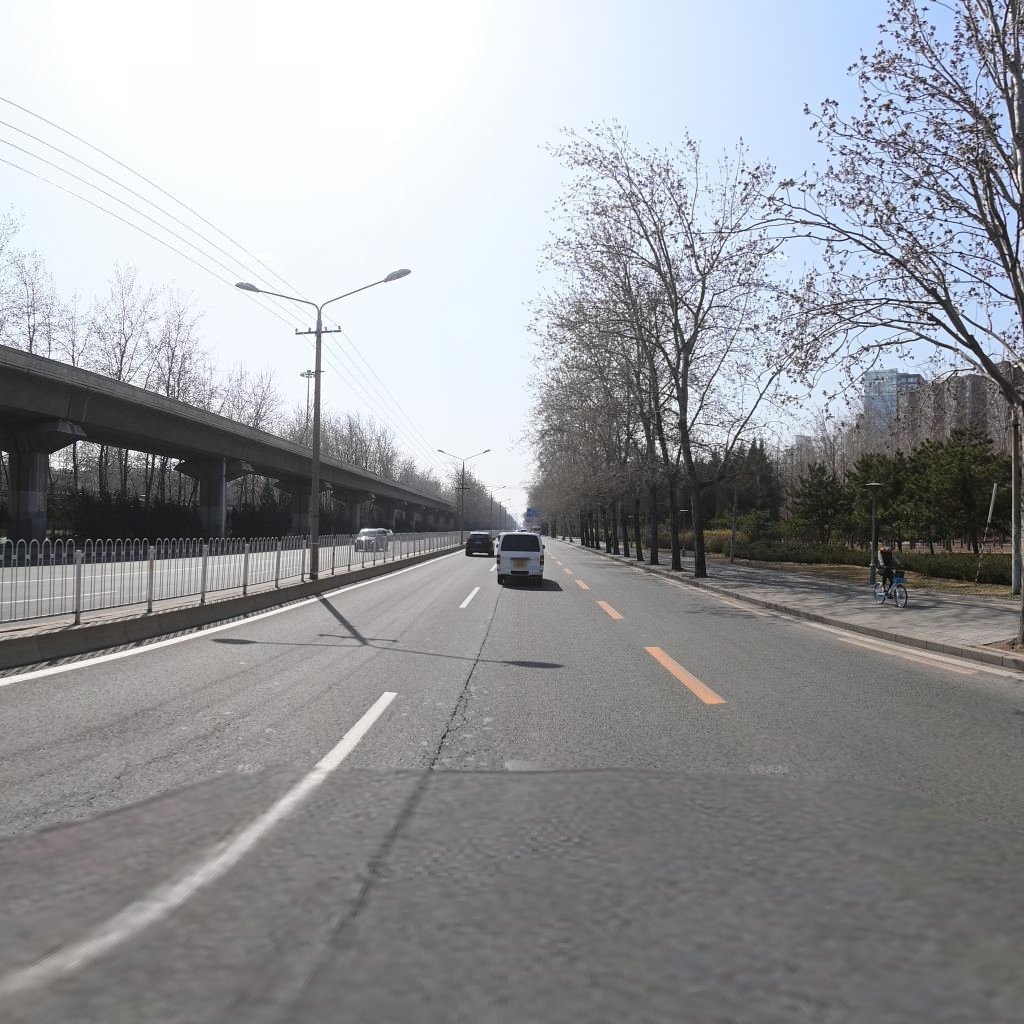
Region: Chaoyang
Road damage annotations: longitudinal crack, longitudinal crack